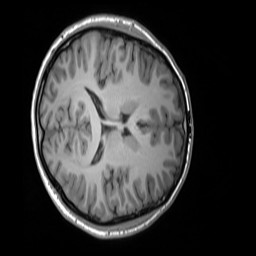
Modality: T1w
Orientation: axial
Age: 25
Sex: male
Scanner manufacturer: siemens
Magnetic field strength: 3 T
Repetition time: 1.55 s
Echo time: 0.00234 s